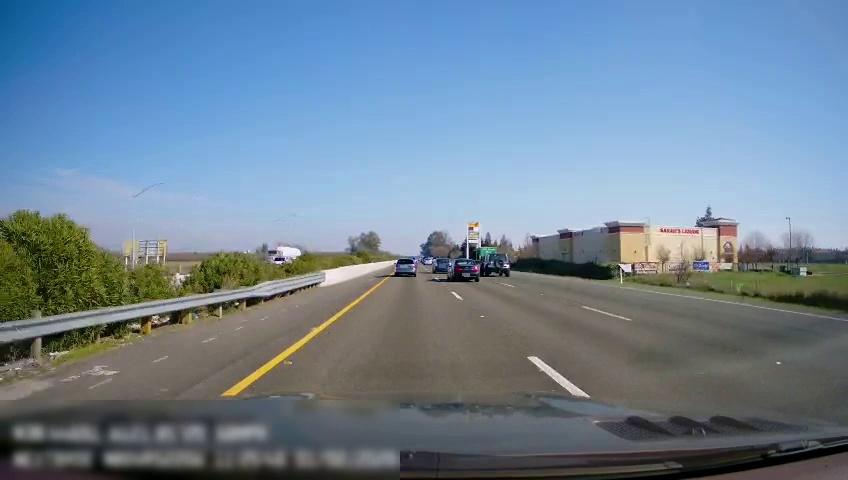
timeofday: Day
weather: Sunny
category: Drivable Space
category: Vehicles | Truck
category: Vehicles | Car
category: Vehicles | SUV
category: Vehicles | SUV
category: Vehicles | SUV
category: Vehicles | SUV
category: Vehicles | Car
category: Lanes | Current Lane
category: Lanes | Current Lane
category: Lanes | Alternate Lane
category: Lanes | Alternate Lane
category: Traffic | Signs